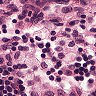
Metastatic tissue present: no